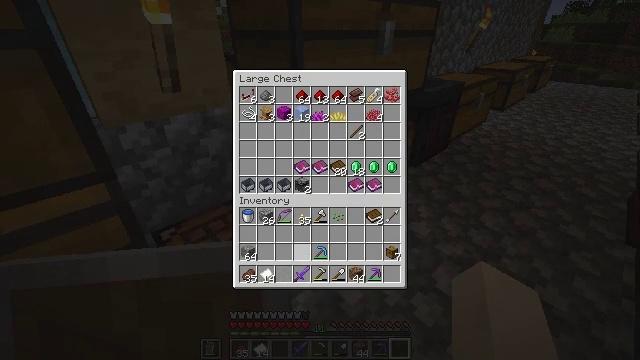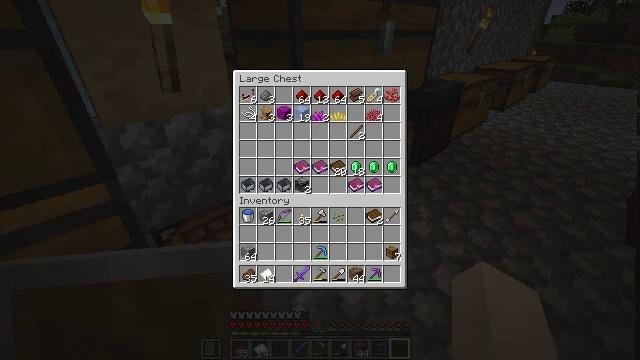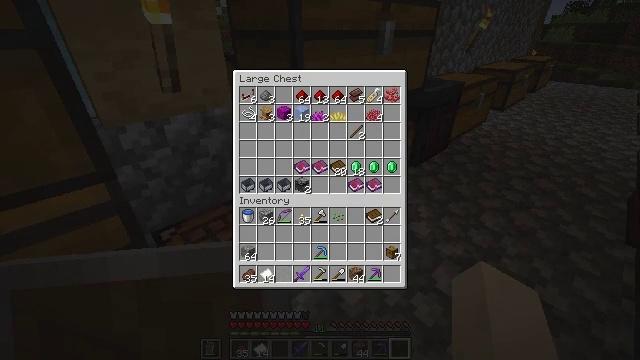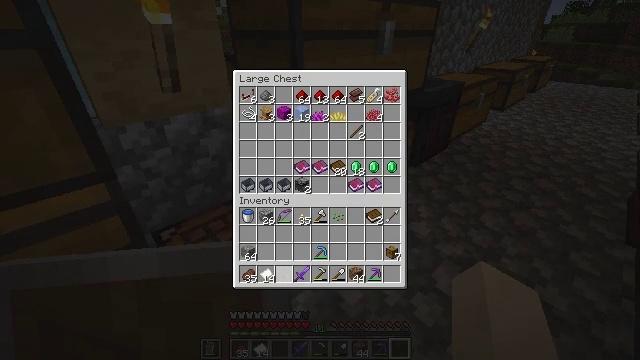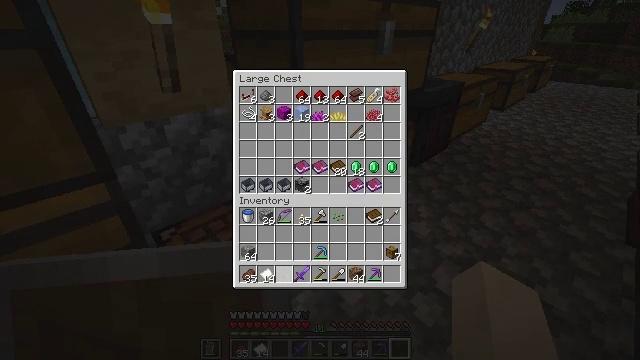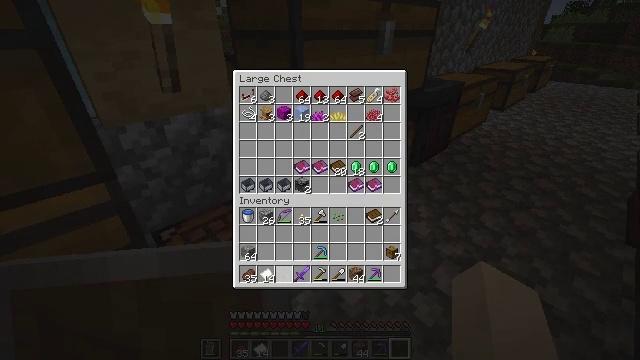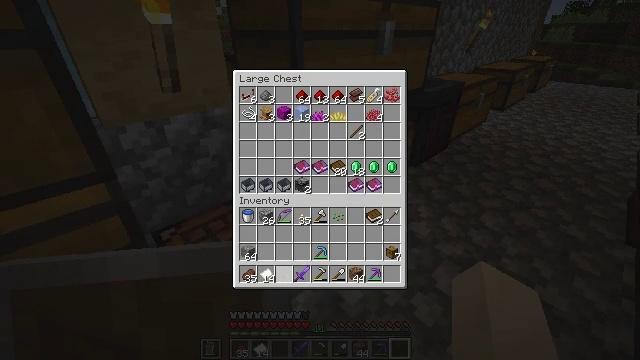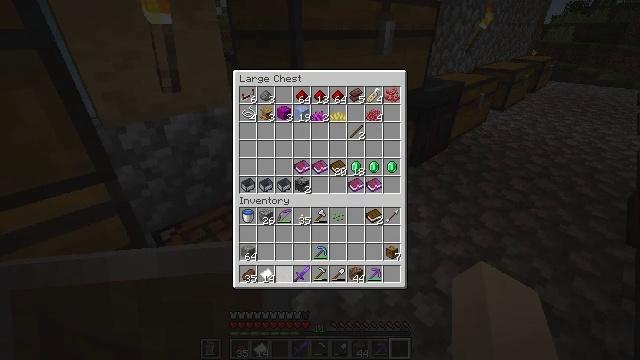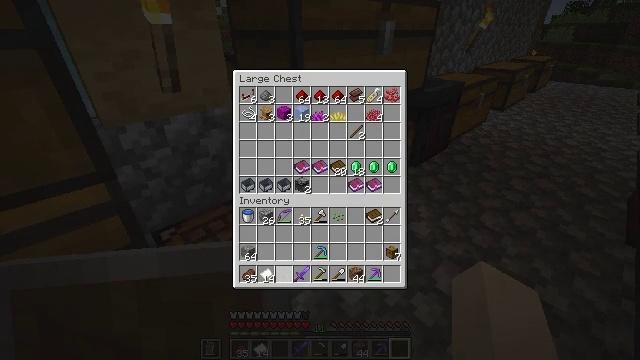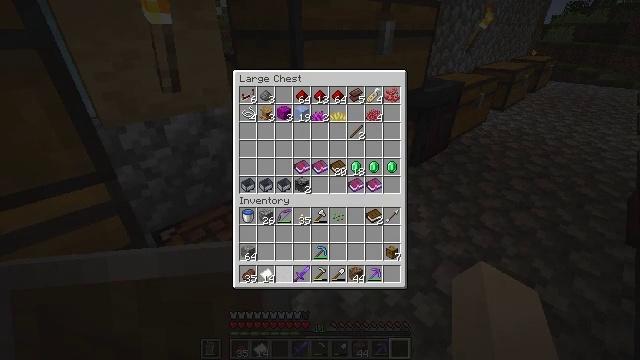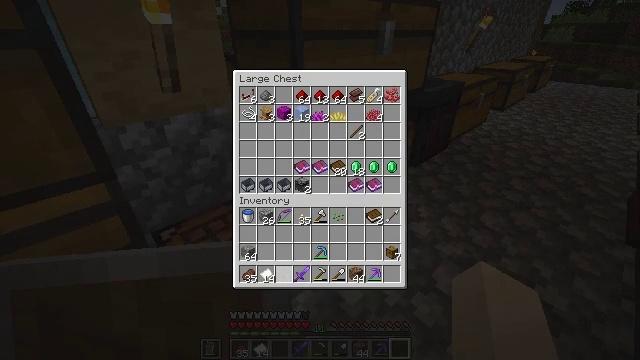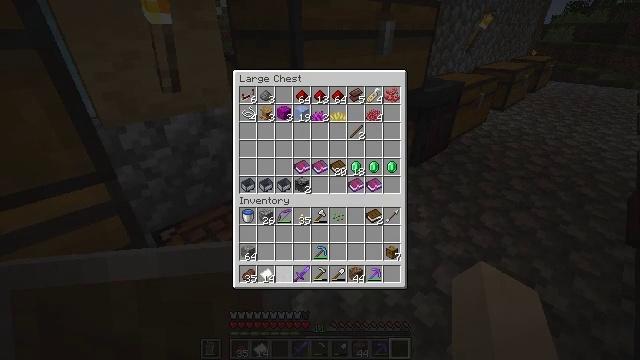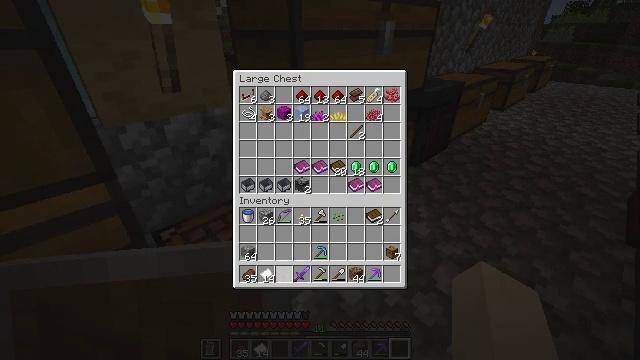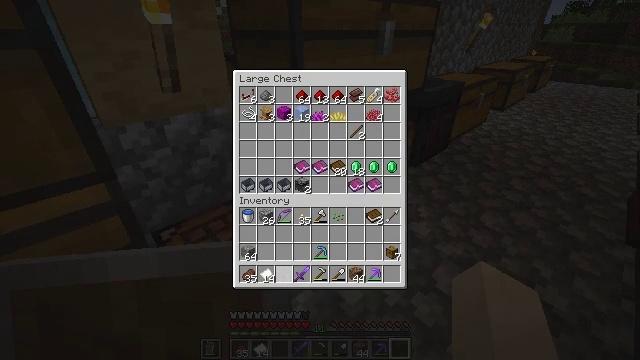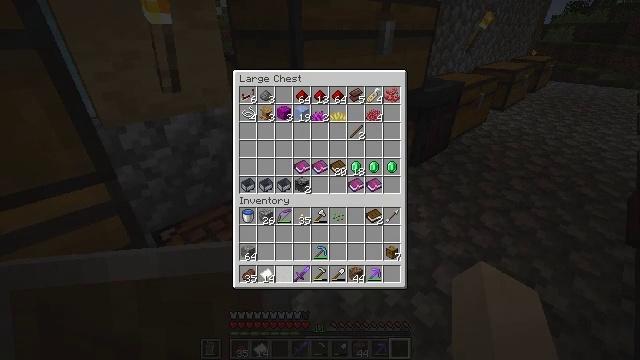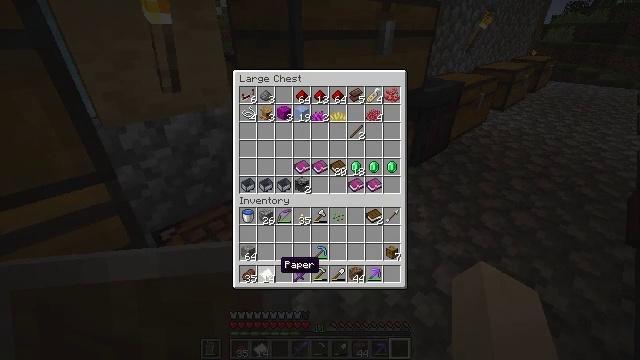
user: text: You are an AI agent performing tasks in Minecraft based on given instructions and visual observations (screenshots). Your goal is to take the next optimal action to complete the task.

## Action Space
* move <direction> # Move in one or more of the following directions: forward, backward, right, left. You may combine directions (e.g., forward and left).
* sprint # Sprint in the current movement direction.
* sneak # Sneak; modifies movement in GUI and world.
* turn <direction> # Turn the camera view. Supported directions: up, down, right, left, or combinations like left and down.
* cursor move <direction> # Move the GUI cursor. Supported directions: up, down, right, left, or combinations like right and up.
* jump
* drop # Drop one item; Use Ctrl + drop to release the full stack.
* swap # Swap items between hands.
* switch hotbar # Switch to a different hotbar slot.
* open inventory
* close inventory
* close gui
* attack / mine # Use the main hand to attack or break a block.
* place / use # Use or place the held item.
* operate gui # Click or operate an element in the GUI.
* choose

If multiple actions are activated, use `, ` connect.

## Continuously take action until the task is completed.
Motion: motion action
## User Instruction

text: Use iron ingots and a chest to craft a hopper.
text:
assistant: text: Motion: no_op
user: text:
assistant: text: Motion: no_op
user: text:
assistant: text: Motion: sneak
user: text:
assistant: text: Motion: sneak
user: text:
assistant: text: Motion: sneak
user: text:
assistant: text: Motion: sneak
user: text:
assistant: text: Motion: sneak
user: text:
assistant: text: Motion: sneak
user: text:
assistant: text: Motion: sneak
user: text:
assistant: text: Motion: sneak
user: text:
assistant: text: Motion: sneak
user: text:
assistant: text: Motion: sneak
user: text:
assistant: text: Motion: sneak
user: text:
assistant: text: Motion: sneak
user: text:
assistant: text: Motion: sneak
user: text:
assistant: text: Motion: sneak
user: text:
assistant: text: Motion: sneak
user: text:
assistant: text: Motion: sneak
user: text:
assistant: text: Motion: sneak
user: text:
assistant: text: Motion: sneak
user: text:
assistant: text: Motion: sneak
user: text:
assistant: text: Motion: sneak
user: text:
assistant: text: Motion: sneak
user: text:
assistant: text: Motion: sneak, use / place
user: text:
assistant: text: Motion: sneak, use / place
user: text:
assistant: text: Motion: sneak, use / place
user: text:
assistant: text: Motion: sneak, use / place
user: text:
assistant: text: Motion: sneak
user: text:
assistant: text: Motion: sneak
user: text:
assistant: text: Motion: sneak